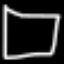
Label: square